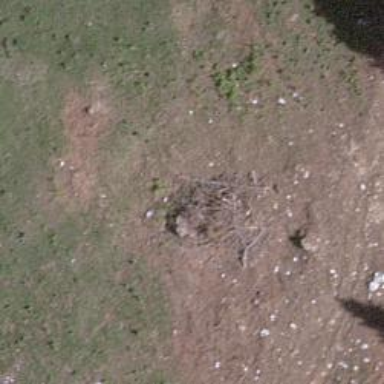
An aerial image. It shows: Single tag "natural: tree."